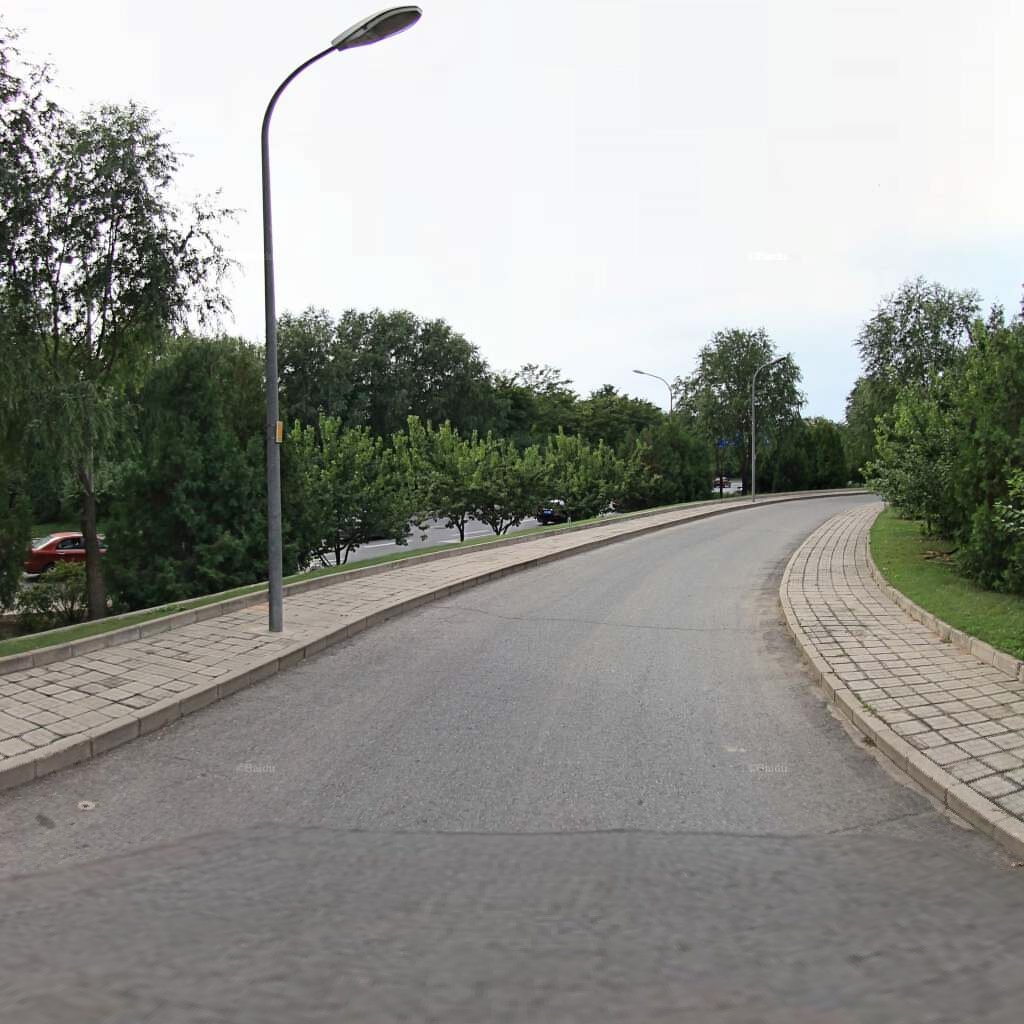
Region: Haidian
Road damage annotations: transverse crack, transverse crack